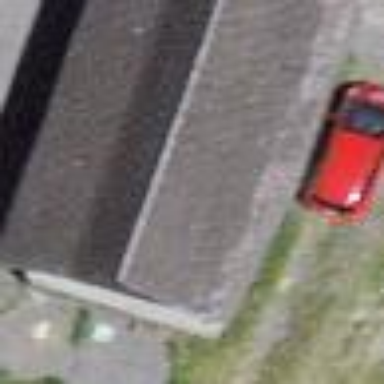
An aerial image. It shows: Garage.